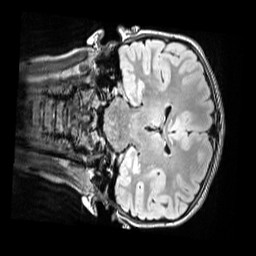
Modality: FLAIR
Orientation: coronal
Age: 11
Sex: female
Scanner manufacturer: siemens
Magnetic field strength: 3 T
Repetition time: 5 s
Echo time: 0.388 s